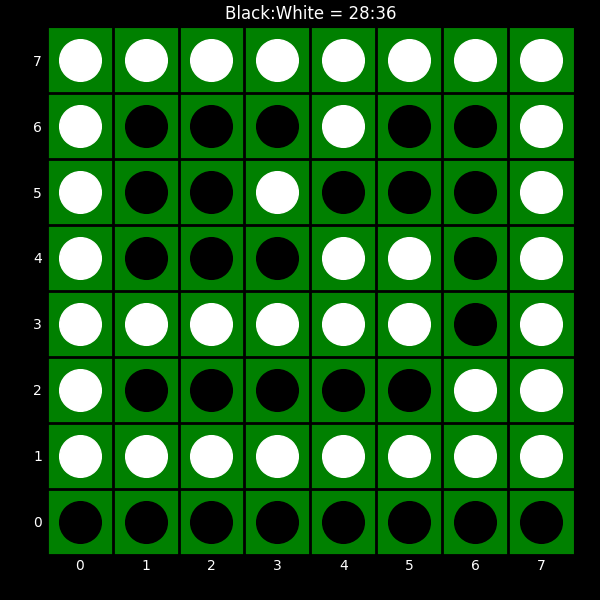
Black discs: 28
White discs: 36